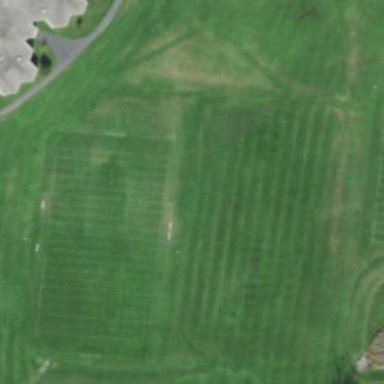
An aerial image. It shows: American football pitch for leisure and sport activities.